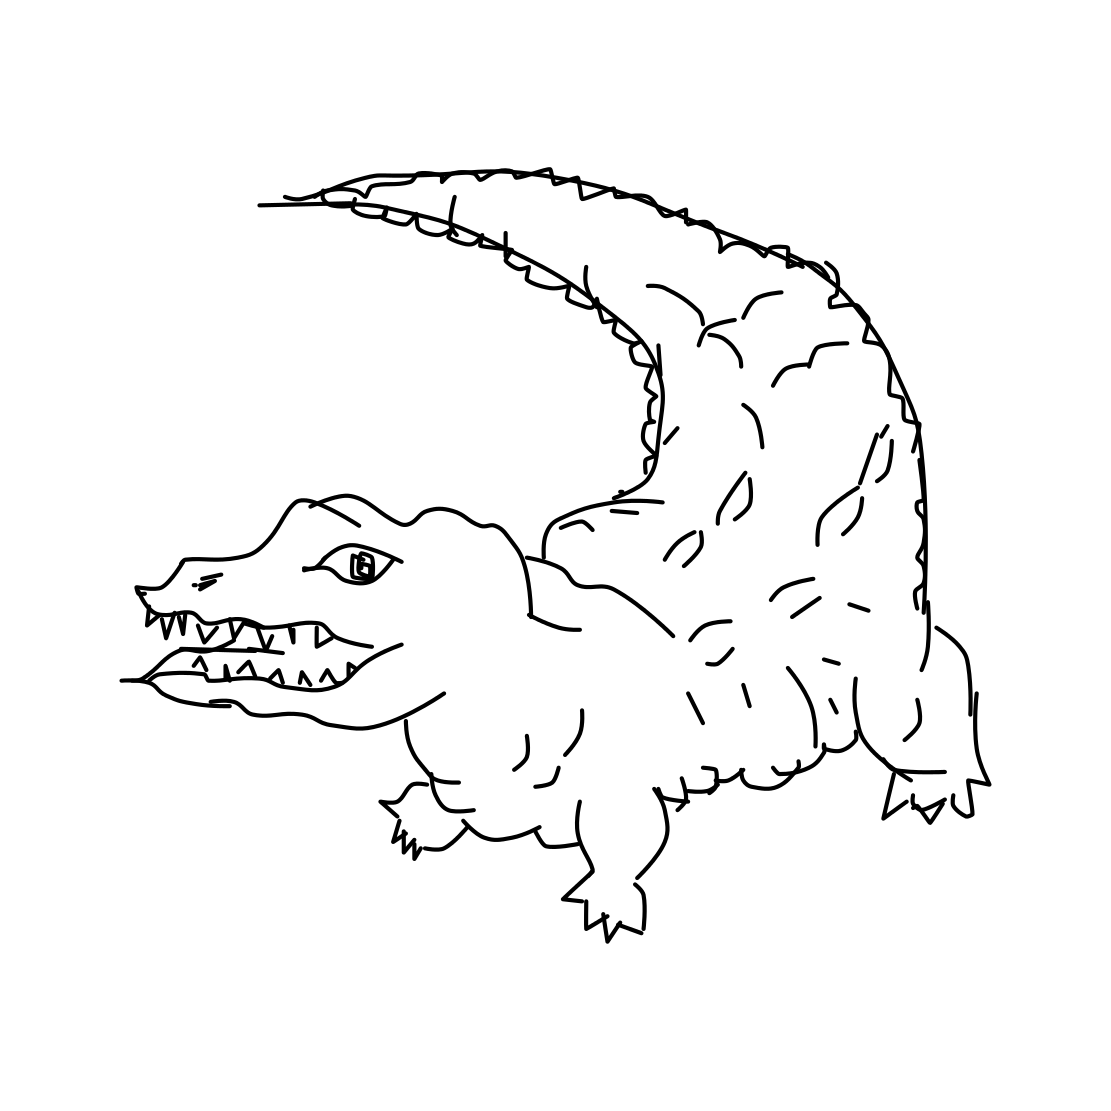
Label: crocodile